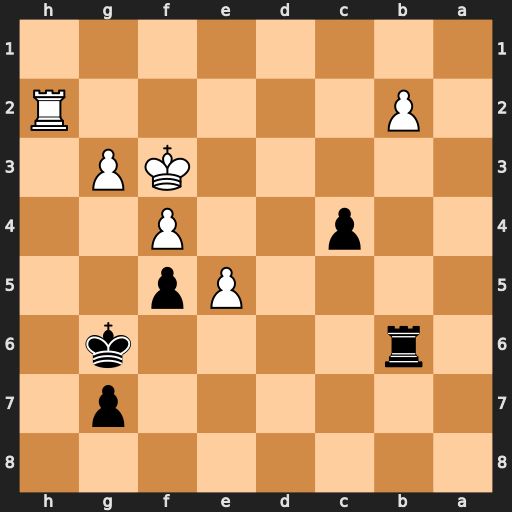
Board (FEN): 8/6p1/1r4k1/4Pp2/2p2P2/5KP1/1P5R/8
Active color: b
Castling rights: -
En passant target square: -
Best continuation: Rb3+ Kf2 Rxb2+ Ke3 Rxh2